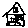
Label: house